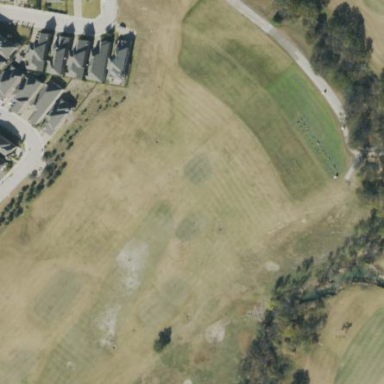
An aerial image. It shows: Grassy area used as driving range for golf.